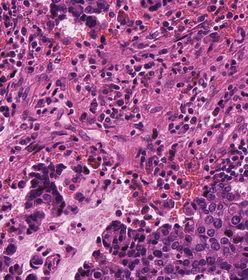
Tumor epithelial tissue: yes
Tumor-associated stroma tissue: yes
Normal tissue: no